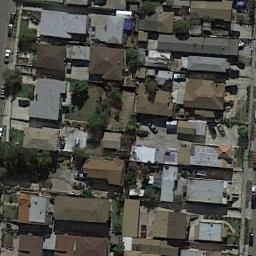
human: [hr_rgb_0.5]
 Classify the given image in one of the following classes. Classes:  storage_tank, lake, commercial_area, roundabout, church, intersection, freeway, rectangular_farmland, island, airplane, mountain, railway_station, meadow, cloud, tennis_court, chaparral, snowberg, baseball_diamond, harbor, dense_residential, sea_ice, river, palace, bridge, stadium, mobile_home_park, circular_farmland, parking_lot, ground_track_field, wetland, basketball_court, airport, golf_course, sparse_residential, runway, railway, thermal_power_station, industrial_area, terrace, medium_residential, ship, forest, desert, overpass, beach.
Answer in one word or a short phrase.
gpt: dense_residential